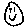
Label: smiley face